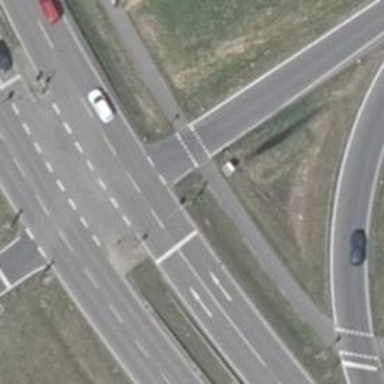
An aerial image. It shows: Road with traffic signals.